Field crop: maize
Growth stage: 2
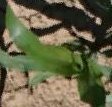
Species: maize